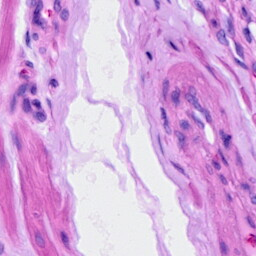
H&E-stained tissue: Ovarian